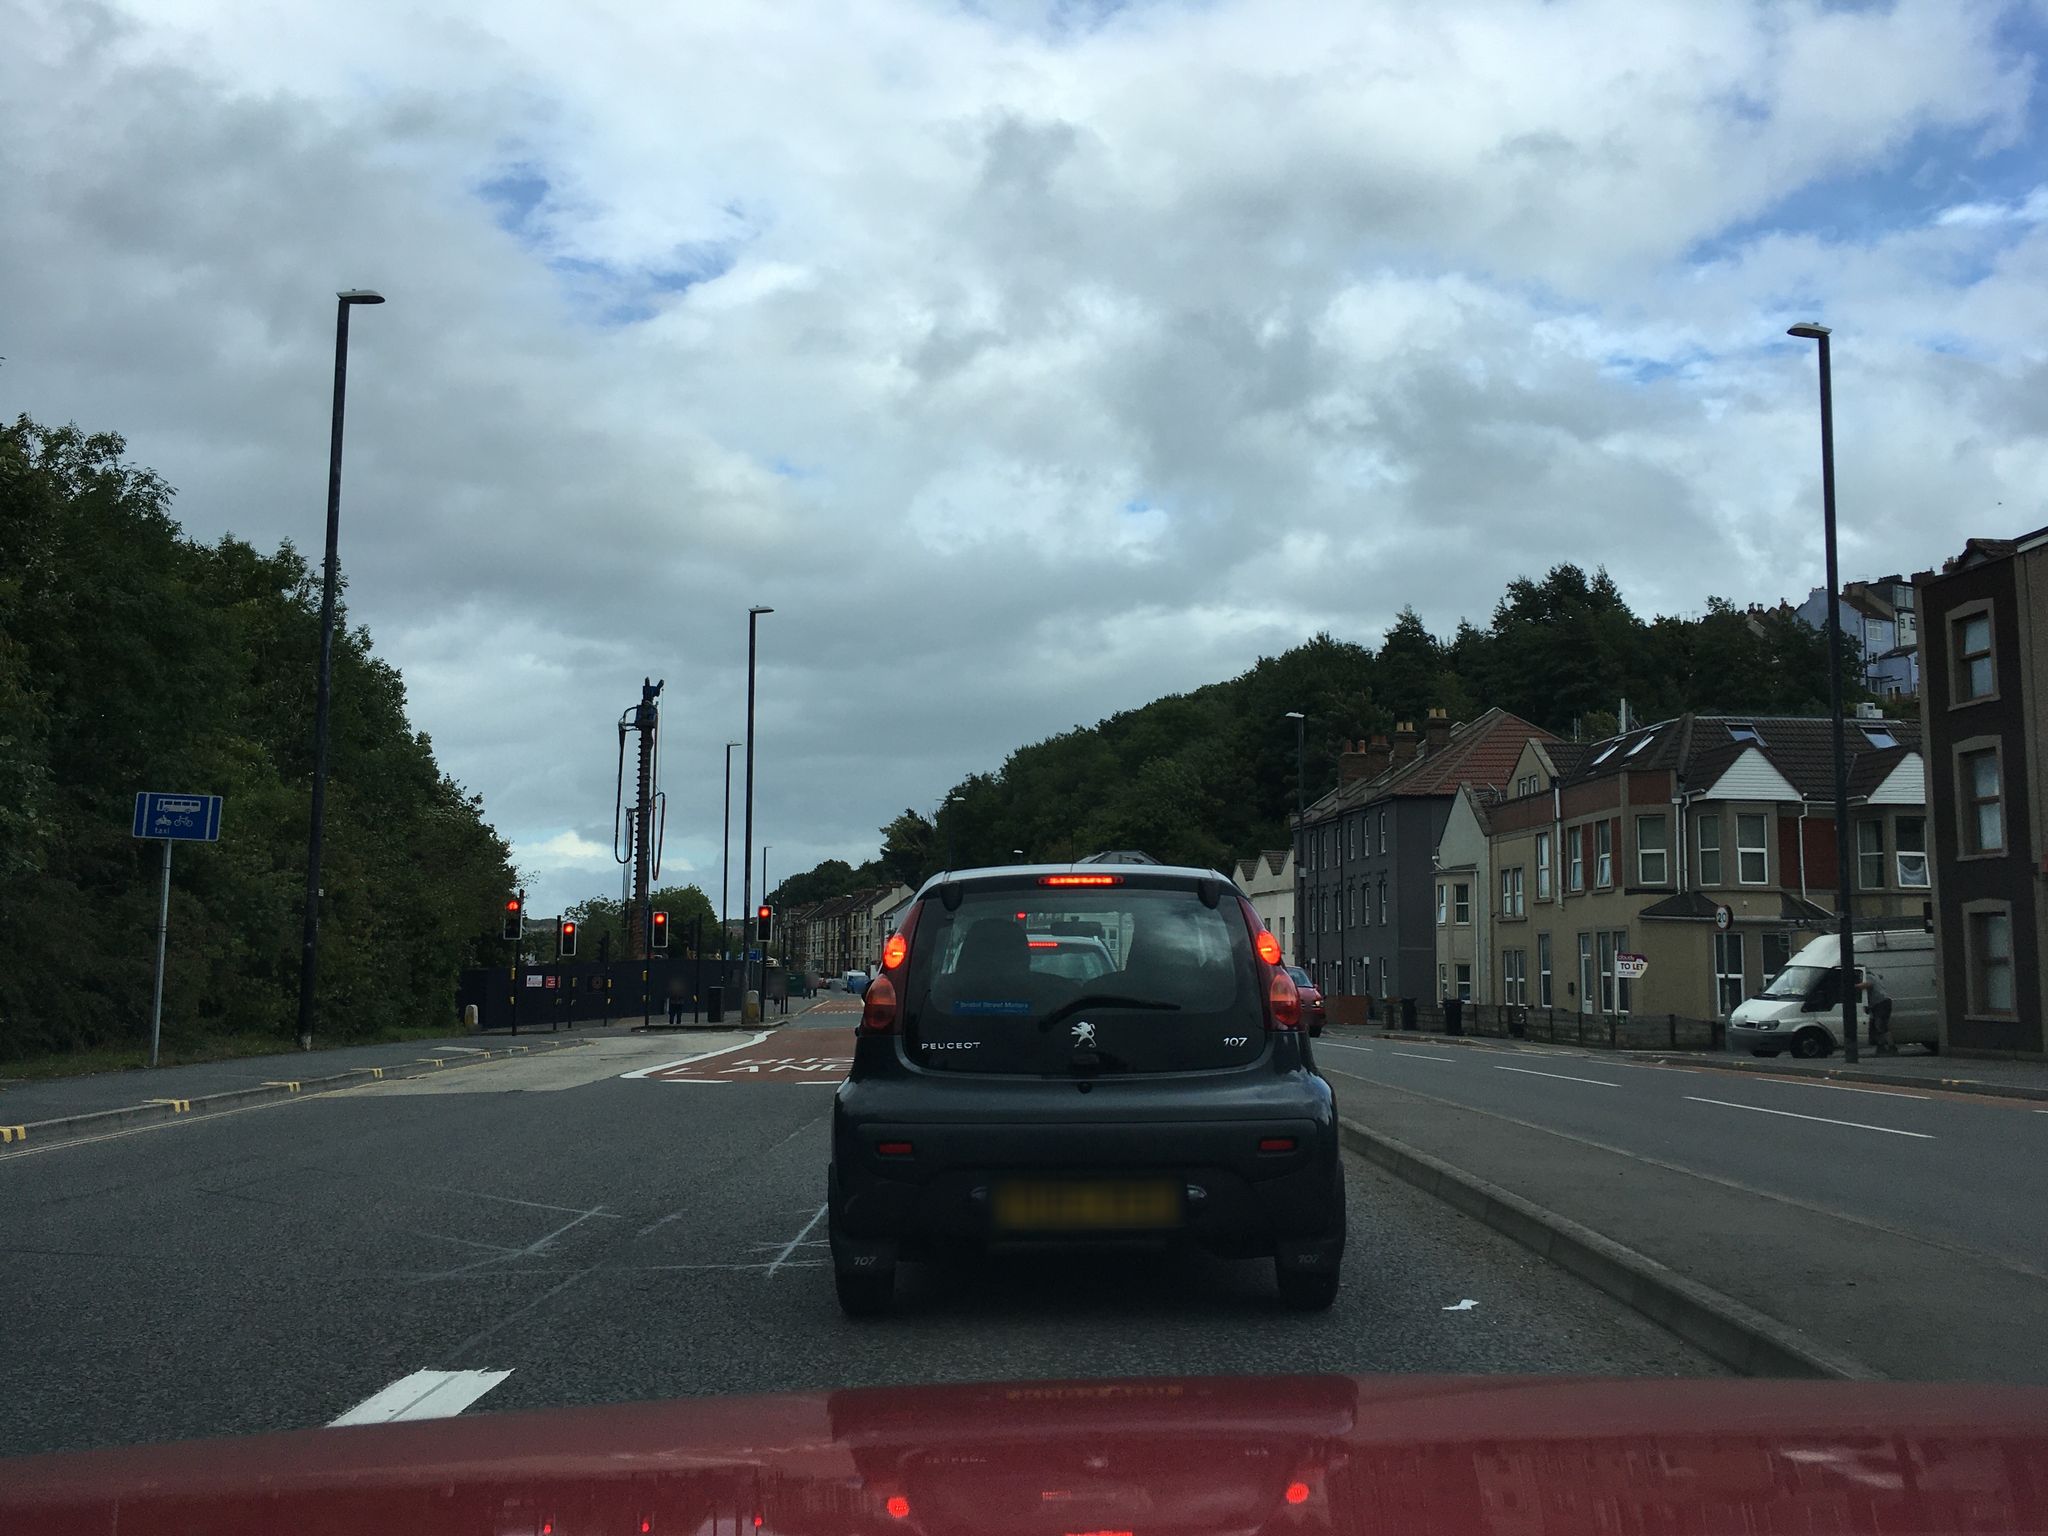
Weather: cloudy
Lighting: day
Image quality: good
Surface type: driving surface
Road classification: trunk, tertiary
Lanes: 2, 1
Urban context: urban centre
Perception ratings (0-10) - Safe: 5.37, Lively: 8.96, Beautiful: 5.31, Boring: 0.84, Depressing: 2.66, Wealthy: 5.38